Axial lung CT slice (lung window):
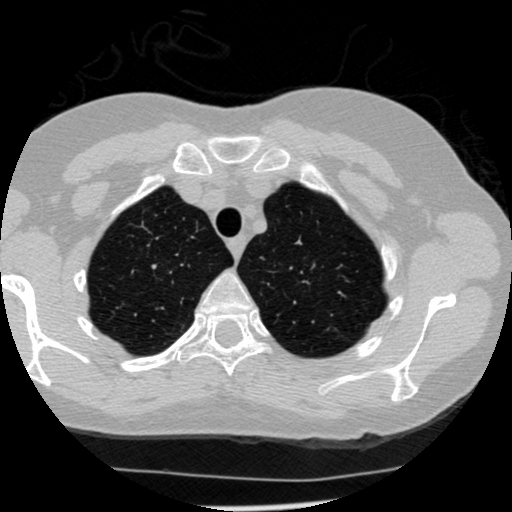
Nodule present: no